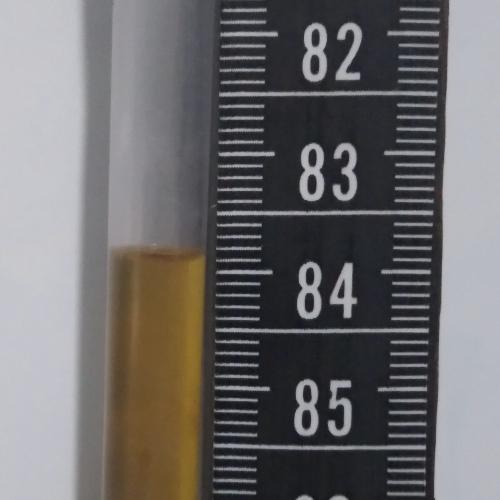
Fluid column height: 83.9 cm